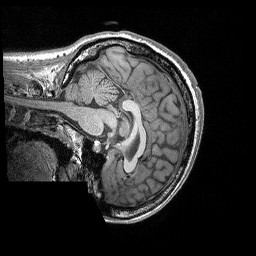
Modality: T1w
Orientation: sagittal
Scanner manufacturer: siemens
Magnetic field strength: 3 T
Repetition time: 2.3 s
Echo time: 0.00298 s